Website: bh-photo
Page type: billing-address
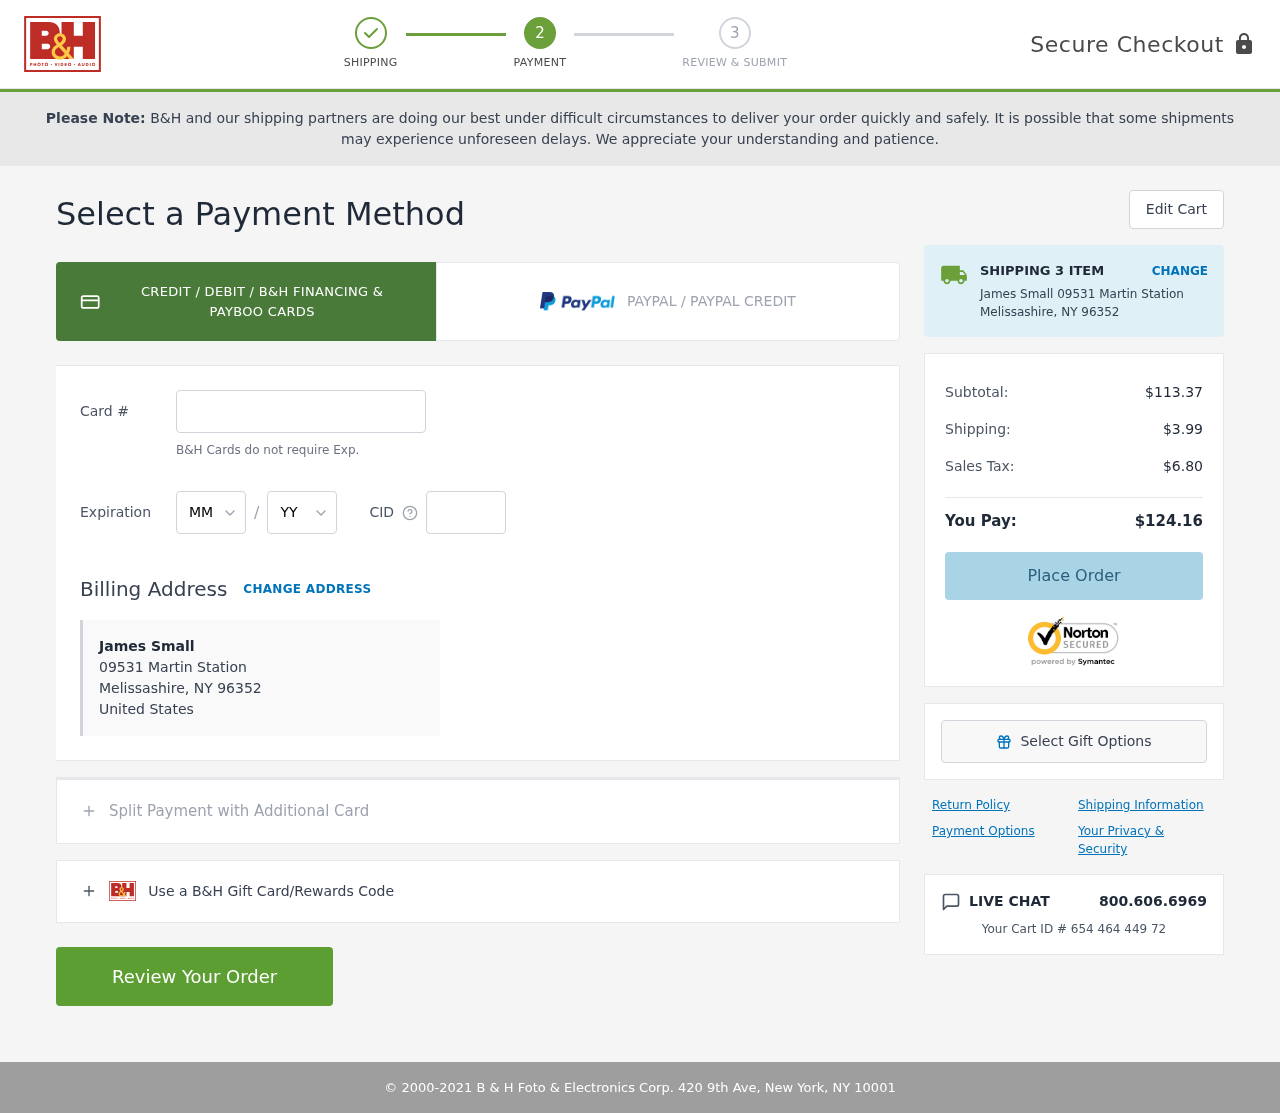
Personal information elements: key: PII_CARD_CVV
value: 024
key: PII_CARD_EXPIRY_MONTH
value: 10
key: PII_CARD_EXPIRY_YEAR
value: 27
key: PII_CARD_NUMBER
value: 2498 0916 2023 1344
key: PII_CITY
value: Melissashire
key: PII_COUNTRY
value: United States
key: PII_FULLNAME
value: James Small
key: PII_POSTCODE
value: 96352
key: PII_STATE_ABBR
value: NY
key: PII_STREET
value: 09531 Martin Station
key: PII_FULLNAME2
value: James Small
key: PII_CITY_STATE
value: Melissashire, NY
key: PII_POSTCODE_FULL
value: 96352
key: PII_POSTCODE_NUMERIC
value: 96352
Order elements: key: ORDER_NUM_ITEMS
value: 3
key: ORDER_SUBTOTAL
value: $113.37
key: ORDER_SHIPPING_COST
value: $3.99
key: ORDER_TAX
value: $6.80
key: ORDER_TOTAL
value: $124.16
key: ORDER_ID
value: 654 464 449 72